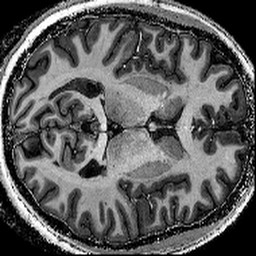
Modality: T1w
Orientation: axial
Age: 30
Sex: female
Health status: healthy
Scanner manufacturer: siemens
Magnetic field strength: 9.4 T
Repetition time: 6 s
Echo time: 0.003 s